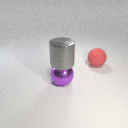
large purple metal sphere to the left of large red rubber sphere